【题型】填空题　【知识点】平面几何　【难度】medium
如图，在梯形 $ABCD$ 中，$AD \parallel BC$，$\angle B = 90^\circ$，$AD = 1$，$AB = 2$，$BC = 3$，点 $O$ 是边 $BC$ 上一点，以 $O$ 为圆心，$OC$ 为半径的 $\odot O$，与边 $AD$ 只有一个公共点时，则 $OC$ 的取值范围是\_\_\_\_\_\_\_\_\_\_\_\_．

\vspace{0.5cm}

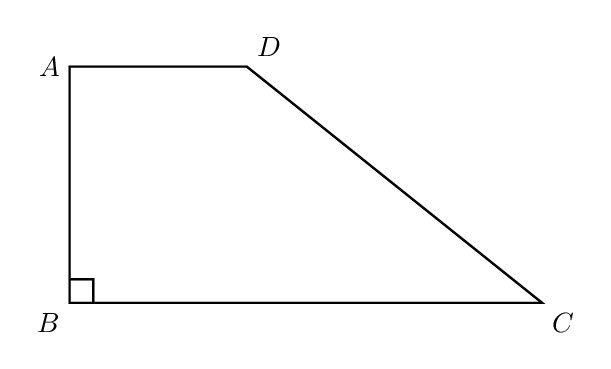
【解答】

\noindent \textbf{【答案】} $2\le OC\le \dfrac{13}{6}$

\vspace{0.2cm}
\noindent \textbf{【详解】} 解：作$DE \perp BC$于$E$，则$\angle DEB=\angle DEC=90^\circ$，如图所示：

$\because AD \parallel BC$，$\angle B=90^\circ$，
$\therefore \angle DAB=90^\circ$，
$\therefore \angle ABC=\angle DEB=\angle BAD=90^\circ$，
$\therefore$ 四边形$ABED$是矩形，
$\therefore DE=AB=2, BE=AD=1$, $\angle ADE=90^\circ$
$\because BC=3$
$\therefore CE=2$（此处原图笔误，应为$CE=BC-BE=3-1=2$），
当点$O$运动到点$E$时，$ED \perp AD$，此时$\odot O$与$AD$相切，
$\therefore r=OC=2$，

当$\odot O$经过点$A$时，

设$OA=OC=x$，则$OB=3-x$，
在$\text{Rt}\triangle ABO$中，由勾股定理得：$2^2+(3-x)^2=x^2$，
解得：$x=\dfrac{13}{6}$；
$\therefore$ 以$O$为圆心，$OC$为半径的$\odot O$，与边$AD$只有一个公共点时，则$OC$的取值范围是$2\le OC\le \dfrac{13}{6}$；
故答案为：$2\le OC\le \dfrac{13}{6}$．

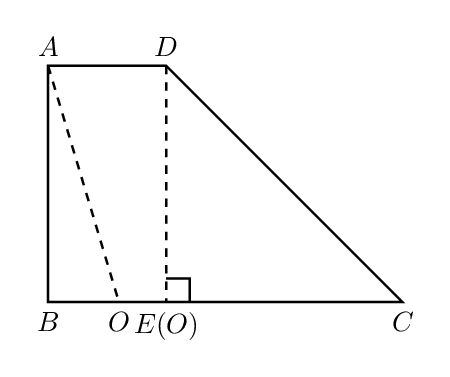
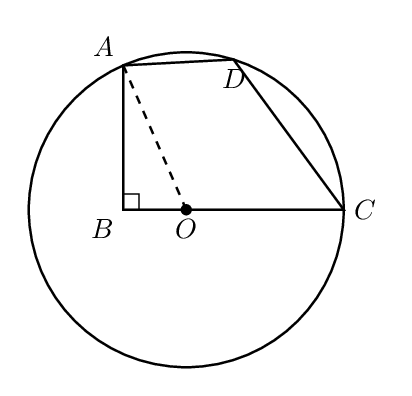